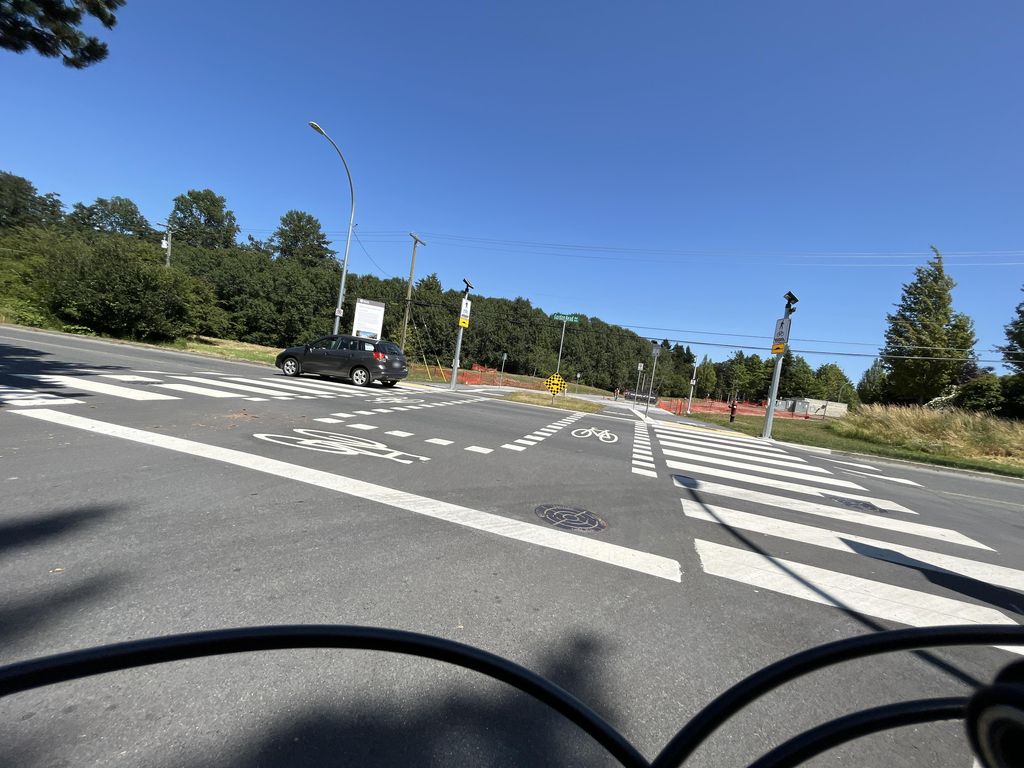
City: victoria